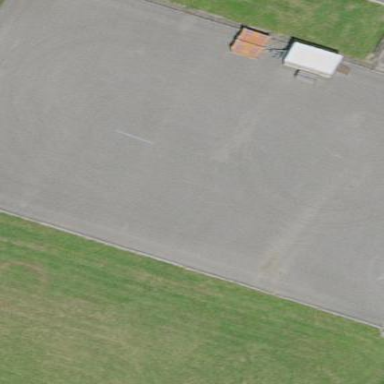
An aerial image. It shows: Multi-sport pitch with asphalt surface.